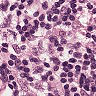
Metastatic tissue present: no